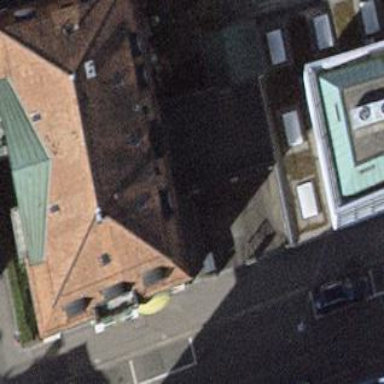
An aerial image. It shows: Hipped roof on apartment building.